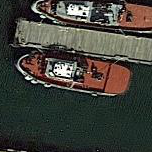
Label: civil